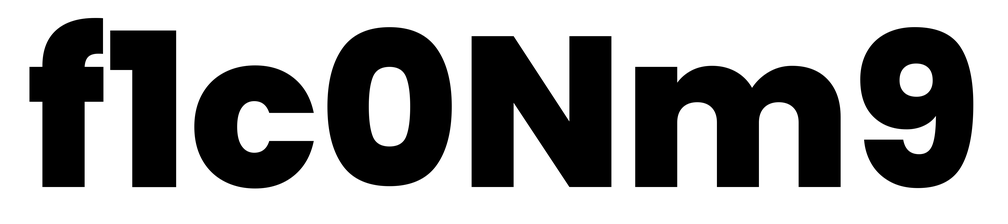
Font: Poppins-ExtraBold